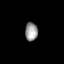
Tissue: lung
Cell type: Epithelial cells
Senescence score: 0.1989
Nuclear area (px): 230
Mean DAPI intensity: 151.2